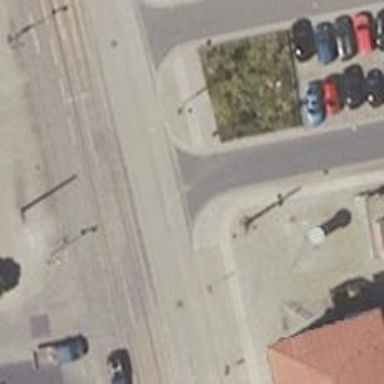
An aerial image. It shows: Tertiary road with cycle track on the right side.